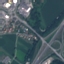
Label: Highway